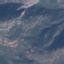
Land use / land cover class: HerbaceousVegetation